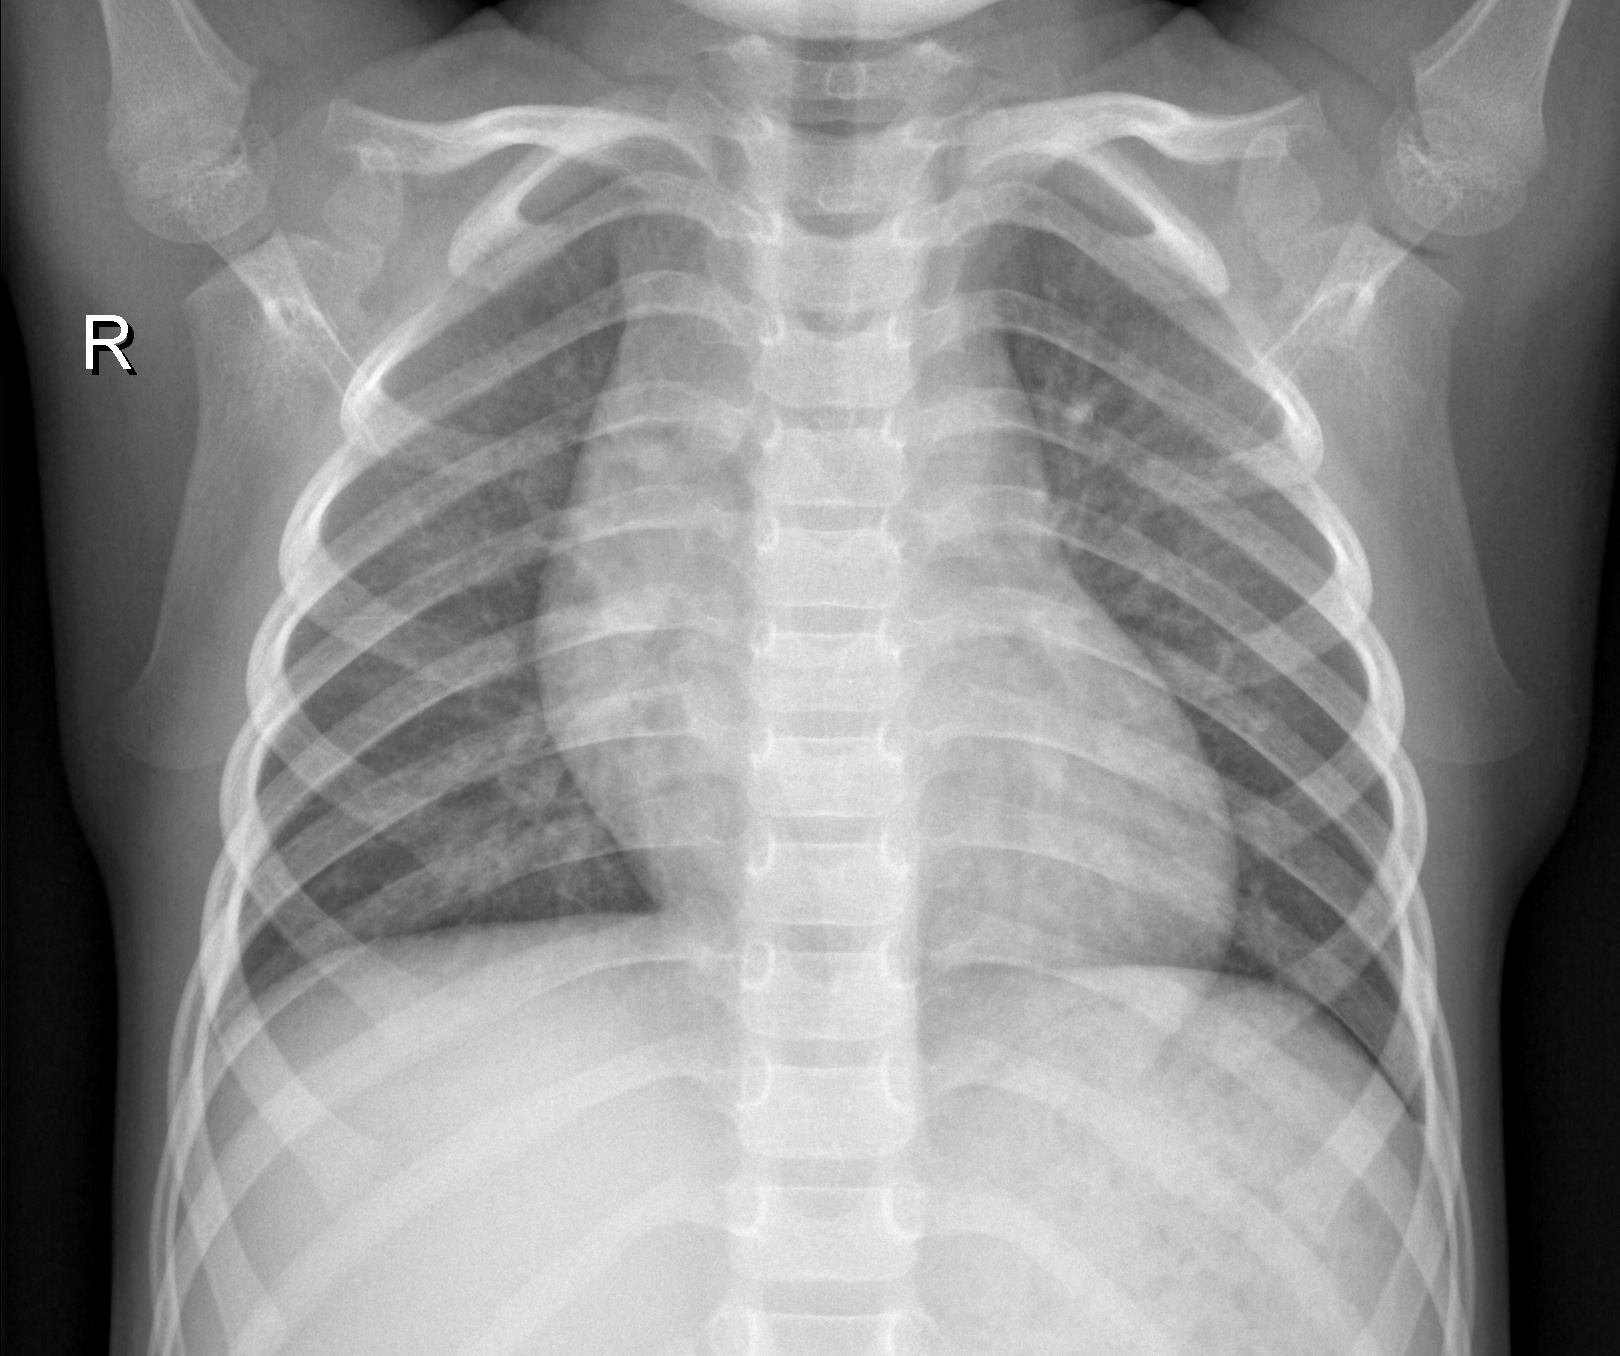
Diagnosis: NORMAL